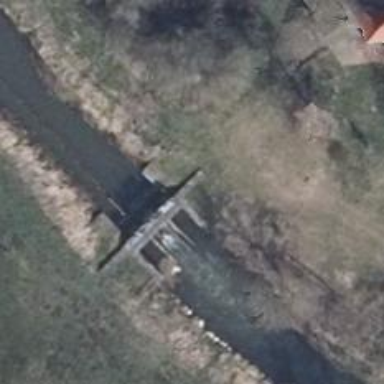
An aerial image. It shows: Weir along the waterway.